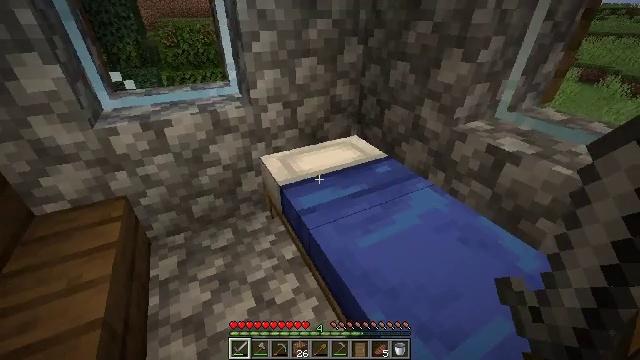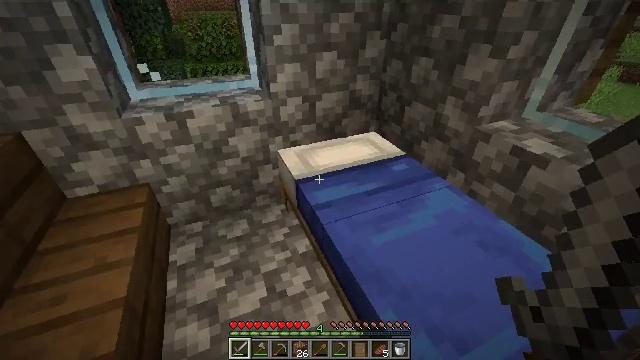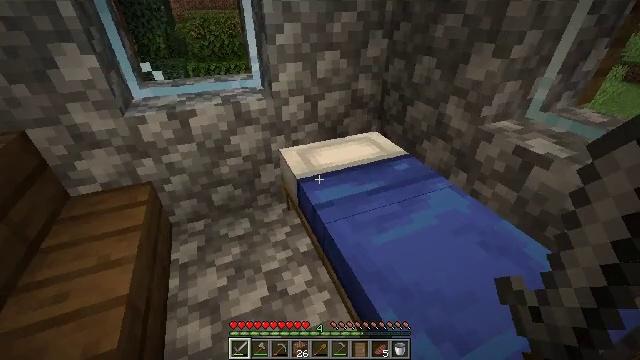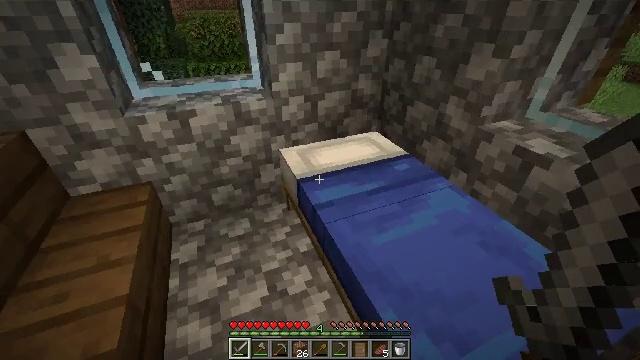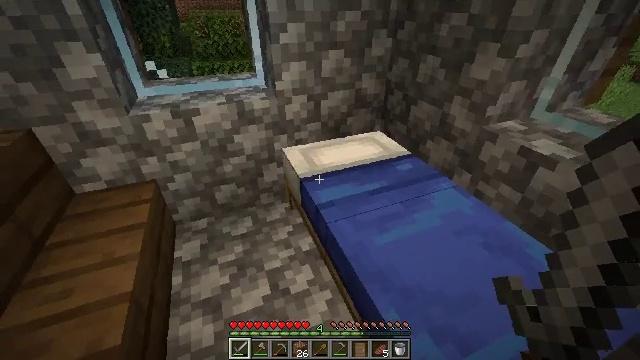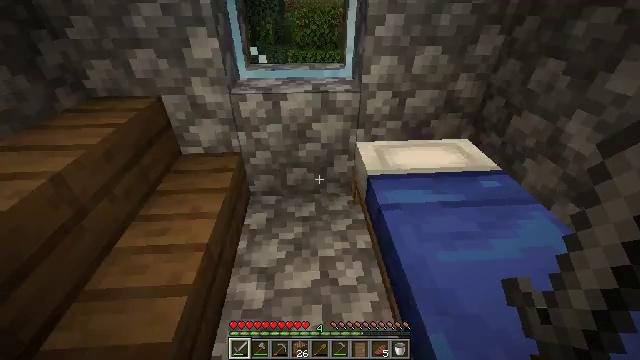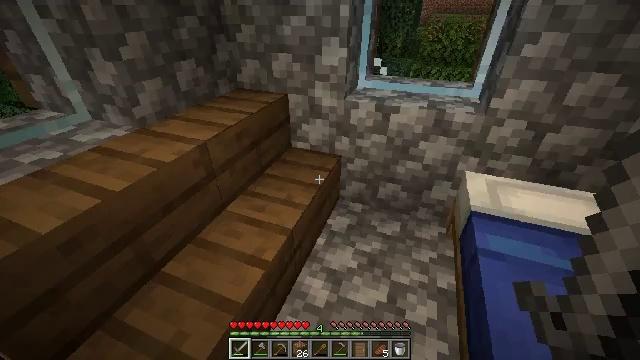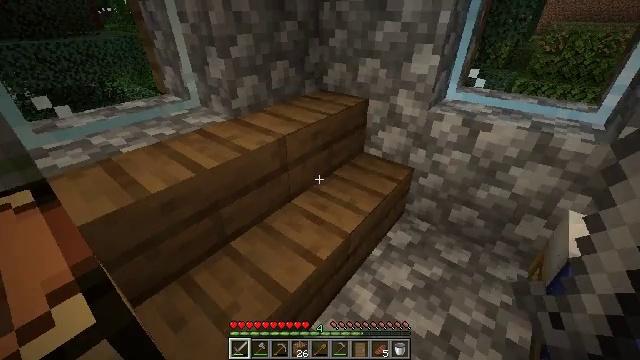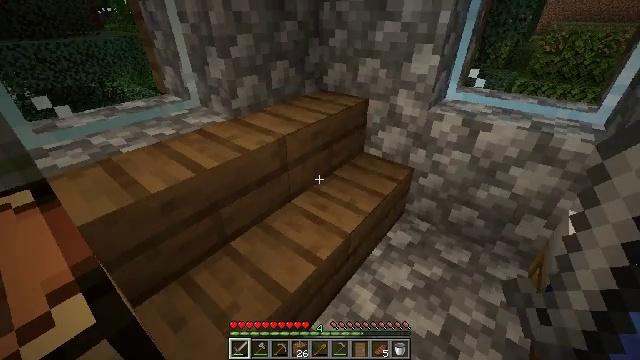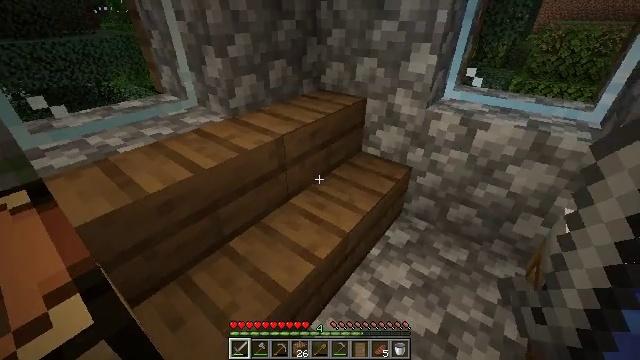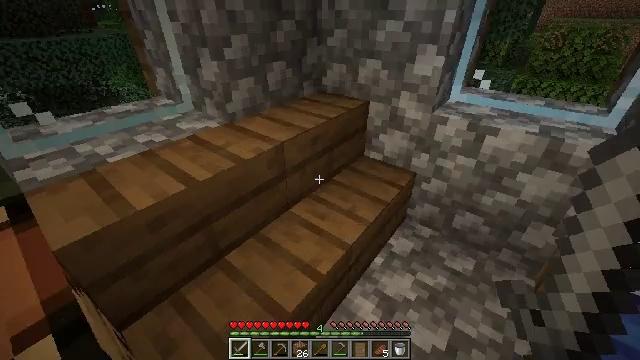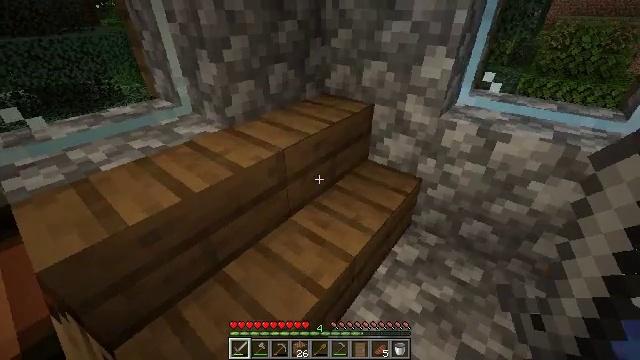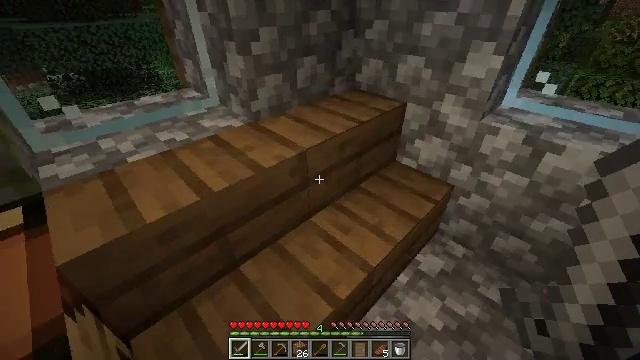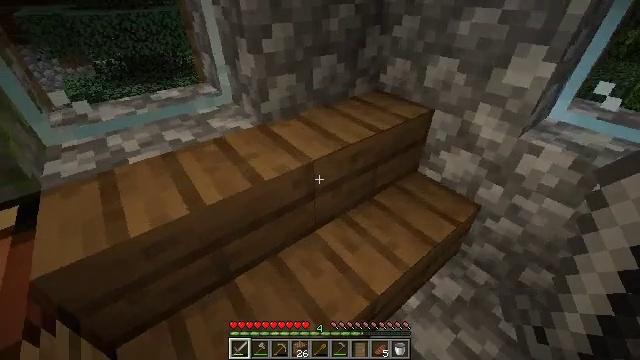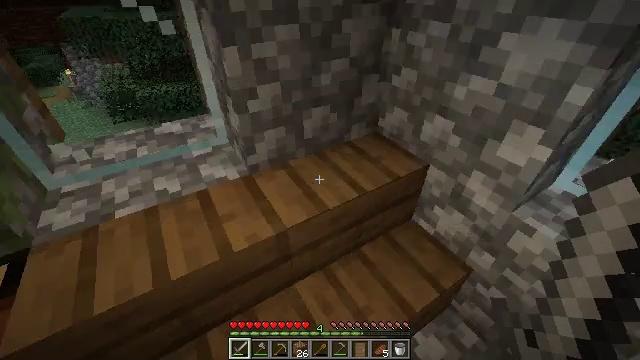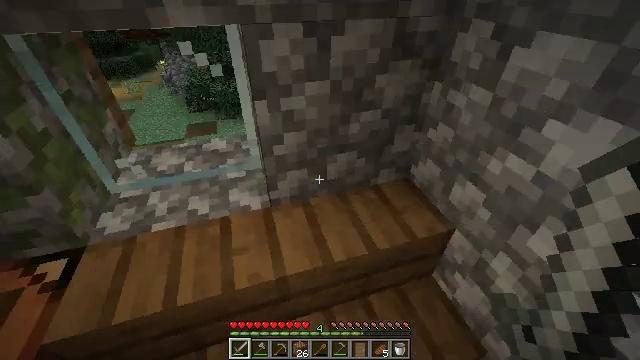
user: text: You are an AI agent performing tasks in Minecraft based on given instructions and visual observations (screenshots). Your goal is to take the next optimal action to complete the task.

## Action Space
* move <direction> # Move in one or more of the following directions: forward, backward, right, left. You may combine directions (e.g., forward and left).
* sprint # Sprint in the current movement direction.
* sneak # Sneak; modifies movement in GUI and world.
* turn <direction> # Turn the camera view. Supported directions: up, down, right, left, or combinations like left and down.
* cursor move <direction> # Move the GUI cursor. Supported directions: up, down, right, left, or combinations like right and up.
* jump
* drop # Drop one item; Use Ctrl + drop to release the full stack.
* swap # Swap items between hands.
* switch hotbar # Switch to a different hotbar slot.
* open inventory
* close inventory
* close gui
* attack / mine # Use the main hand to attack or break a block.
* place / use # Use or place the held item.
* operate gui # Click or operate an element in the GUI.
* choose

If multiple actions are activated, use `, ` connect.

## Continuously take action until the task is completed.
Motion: motion action
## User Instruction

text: Reclaim the spruce door from a structure.
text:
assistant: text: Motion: turn left and down
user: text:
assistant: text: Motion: no_op
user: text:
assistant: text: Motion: no_op
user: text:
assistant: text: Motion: no_op
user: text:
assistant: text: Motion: turn left and down
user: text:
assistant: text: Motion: turn left and up
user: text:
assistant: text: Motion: turn left
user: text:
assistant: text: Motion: no_op
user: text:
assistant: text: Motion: no_op
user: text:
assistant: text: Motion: move forward
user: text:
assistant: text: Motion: move forward
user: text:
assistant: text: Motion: move forward and move right, turn left and down
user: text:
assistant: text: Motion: move forward and move right, turn left and down
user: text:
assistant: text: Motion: move forward and move right, turn left and down
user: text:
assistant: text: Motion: move forward and move right, turn left
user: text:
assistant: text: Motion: move forward and move right, turn left and up
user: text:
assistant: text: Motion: move forward, turn left and up
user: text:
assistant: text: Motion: move forward, turn left and up
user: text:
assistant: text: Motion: no_op
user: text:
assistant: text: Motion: turn left and up
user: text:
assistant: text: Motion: turn left and up
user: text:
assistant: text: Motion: turn left and up
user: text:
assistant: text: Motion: no_op
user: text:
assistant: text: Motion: turn left
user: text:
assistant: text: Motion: turn left and down
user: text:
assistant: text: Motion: turn left and down
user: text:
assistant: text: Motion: turn left and down
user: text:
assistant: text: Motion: turn left and down
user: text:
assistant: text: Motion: turn left and down
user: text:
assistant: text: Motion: turn left